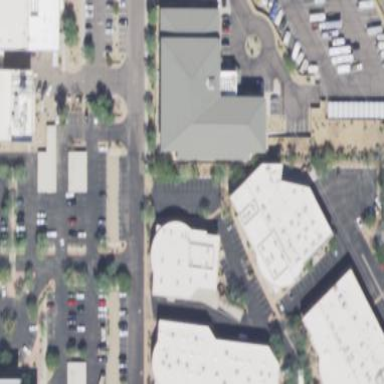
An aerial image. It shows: Storage rental shop located in building.